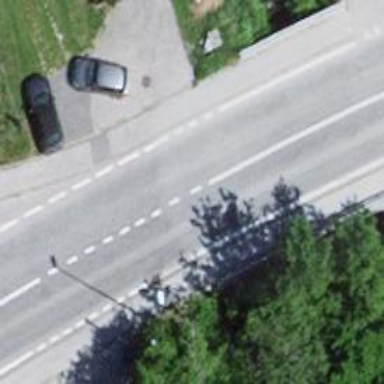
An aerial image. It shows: Secondary road on asphalt bridge.